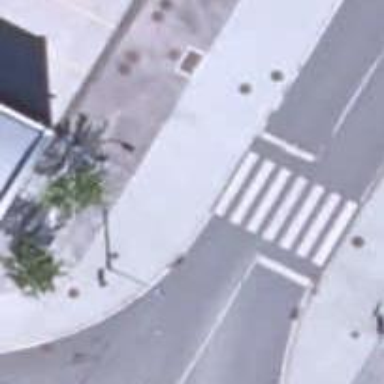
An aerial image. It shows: Sidewalk along the footway.